Question: I'm doing my miniSQL and trying to use regular expression to parse the user input.
I failed to handle the case 'create table myTable(c char(20))'. As show below, the second and the thrid lines are unwanted. I'm just wondering why they would appear in the result.

Here is my code:
'''
void onCreateTable(const smatch& cmd);
int main()
{
std::string cmd = " create table a(c char(20))";
regex pattern;
smatch result;
pattern = regex("\s*create\s+table\s+(\w+)\s*\((.*)\)\s*", regex::icase);
if ( regex_match(cmd, result, pattern) )
{
onCreateTable( result );
}
int x; cin >> x;
return 0;
}
void onCreateTable( const smatch& cmd )
{
cout << "onCreateTable" << endl;
string tableName = cmd[1];
string attr = cmd[2];
regex pattern = regex("\s*(\w+\s+int)|(\w+\s+float)|(\w+\s+char\(\d+\))", regex::icase);
// which will print redundant blank lines
// while the below one will print the exact result
// regex pattern = regex("\s*(\w+\s+char\(\d+\))", regex::icase);
smatch result;
if ( regex_match(attr, result, pattern) )
{
cout << "match!" << endl;
for (size_t i = 0; i < result.size(); i ++)
{
cout << result[i] << endl;
}
} else
{
cout << "A table must have at least 1 column." << endl;
}
}
'''
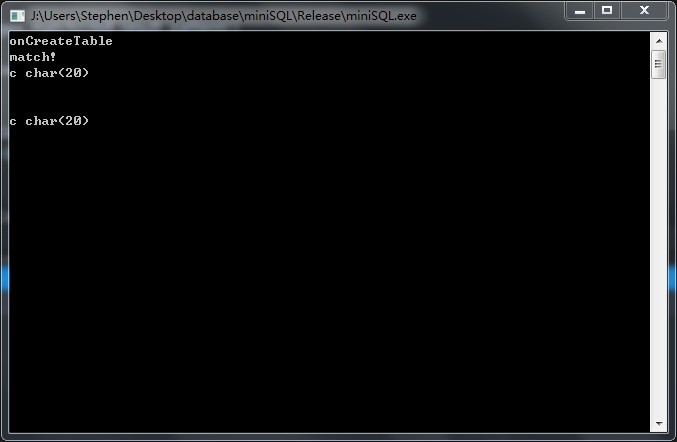
Answer: Your last regex has 3 capture groups separated by alternations.
Only 1 will match. You're sitting in a loop printing all of the smatch array.
The smatch array is the size of all your capture groups.
'''
\s*
1 ( \w+ \s+ int )
|
2 ( \w+ \s+ float )
|
3 ( \w+ \s+ char\( \d+ \) )
'''
Group 0 is the whole match.
Group 1 didn't match, its empty.
Group 2 didn't match, its empty.
Group 3 matchd.
You probably want to check if a group matched.
Something like if ('result[i].matched') { }
Or whatever flag smatch uses.